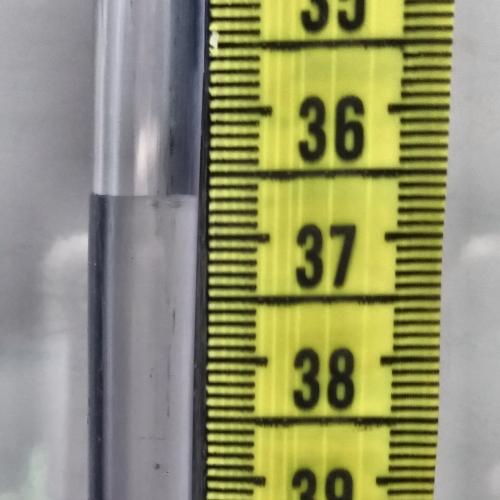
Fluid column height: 36.7 cm